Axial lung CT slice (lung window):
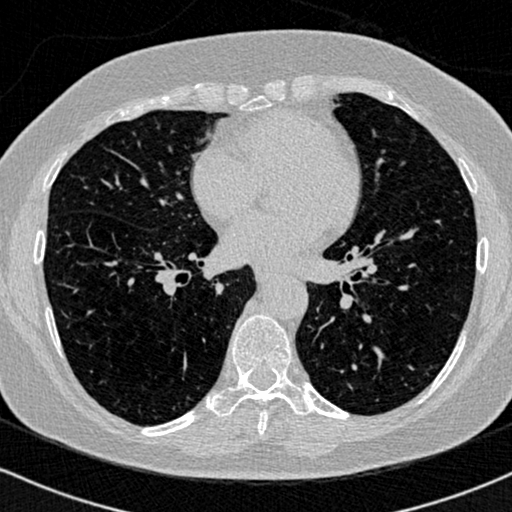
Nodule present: no